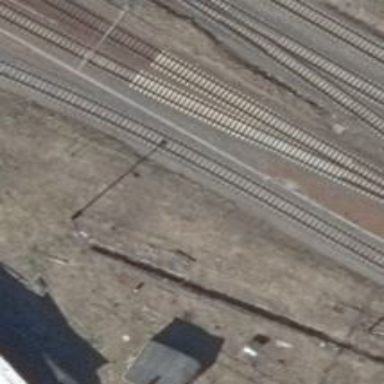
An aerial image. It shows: Railway signal positioned in the track.